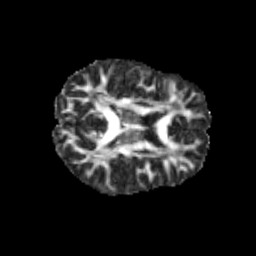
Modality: FA
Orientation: axial
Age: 9
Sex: male
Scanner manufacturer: siemens
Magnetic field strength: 3 T
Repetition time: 3.8 s
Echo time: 0.07 s